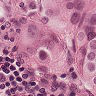
Metastatic tissue present: yes